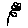
Label: flower